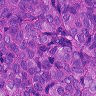
Metastatic tissue present: yes